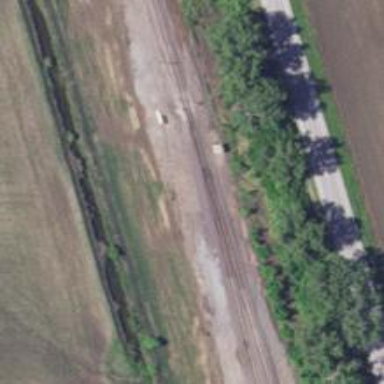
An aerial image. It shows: Railway spur junction.